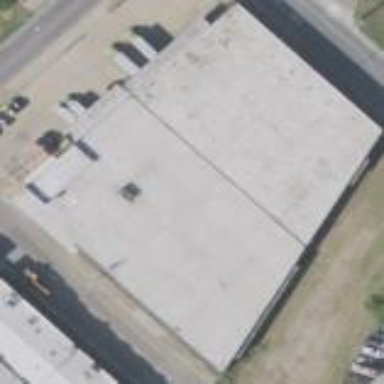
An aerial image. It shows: Warehouse.